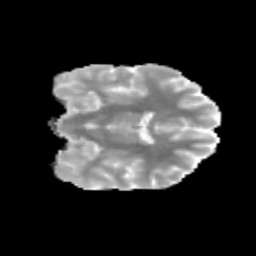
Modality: MD
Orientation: coronal
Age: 14
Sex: female
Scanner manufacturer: siemens
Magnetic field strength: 3 T
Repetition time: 3.8 s
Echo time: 0.07 s